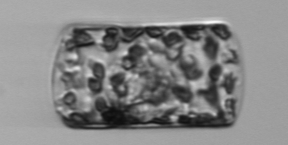
Label: Guinardia_flaccida